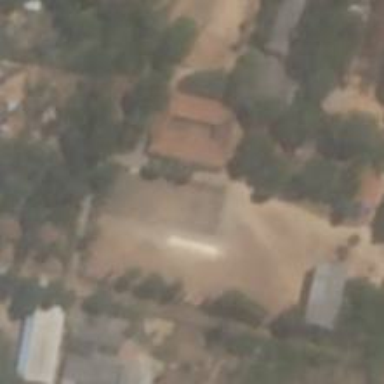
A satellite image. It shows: School.